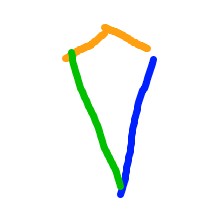
Shape: kite